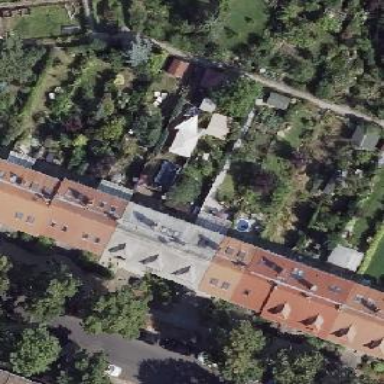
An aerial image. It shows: Terrace building with hipped roof shape.